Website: crate-barrel
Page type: newsletter-management
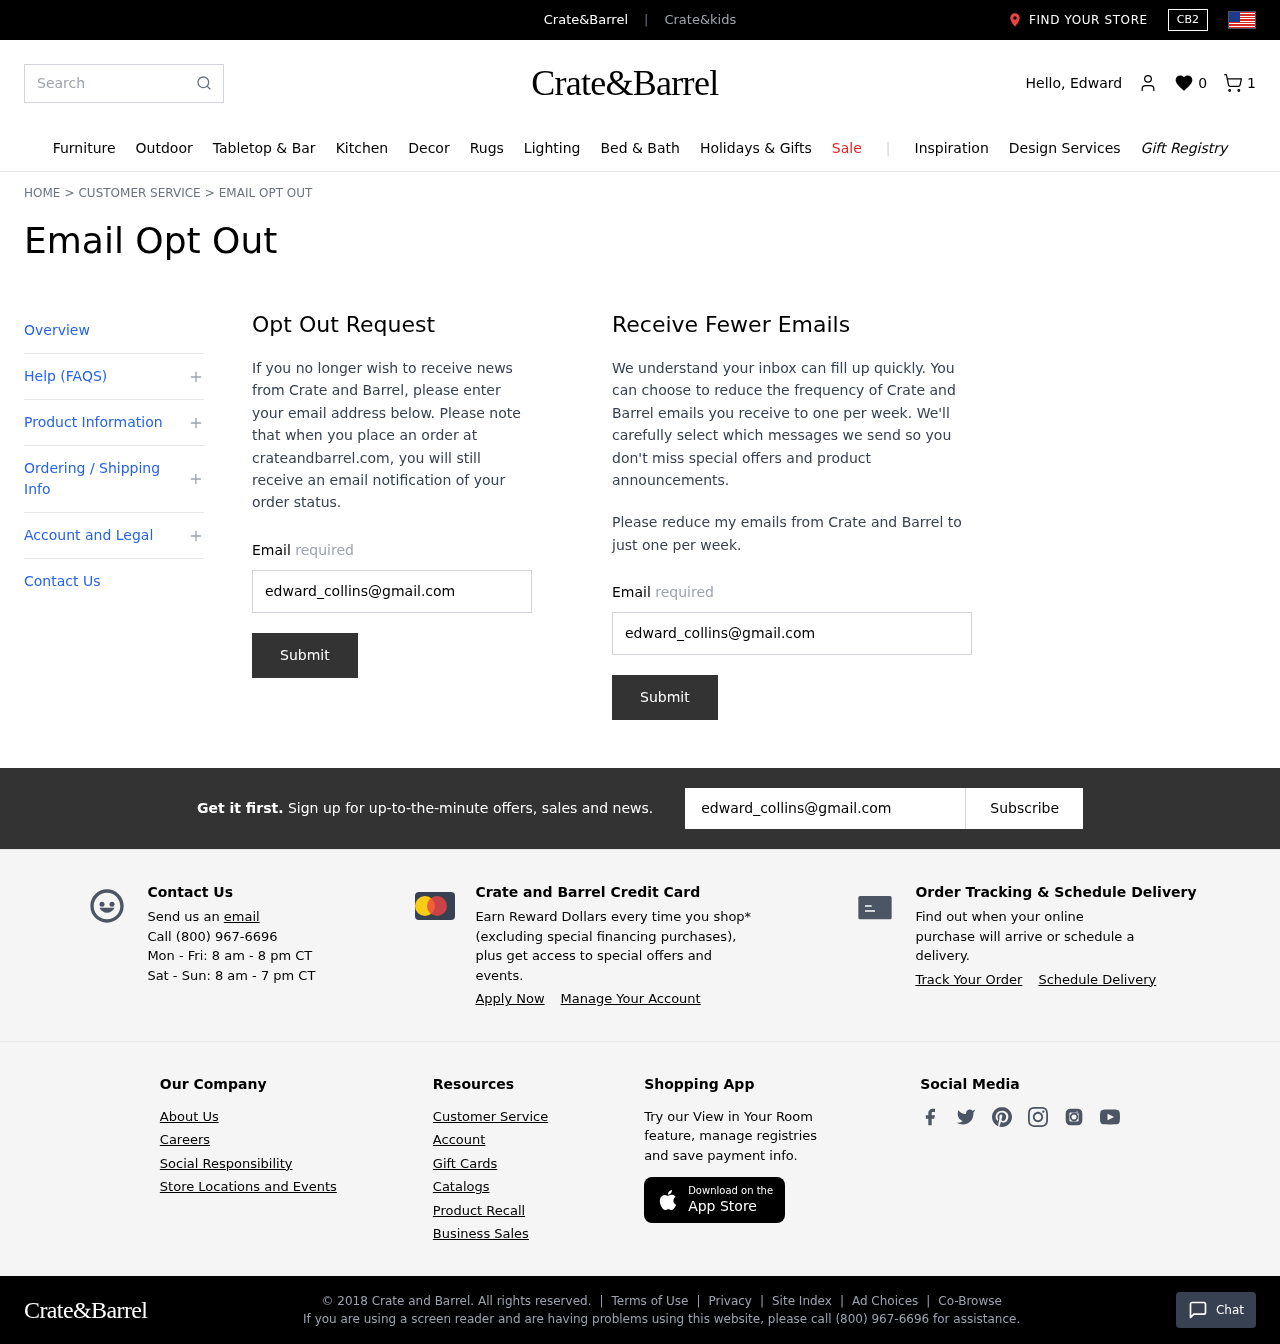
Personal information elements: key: PII_EMAIL
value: edward_collins@gmail.com
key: PII_EMAIL2
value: edward_collins@gmail.com
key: PII_EMAIL3
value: edward_collins@gmail.com
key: PII_FIRSTNAME
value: Edward
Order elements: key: ORDER_NUM_ITEMS
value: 1
Search elements: key: HEADER_SEARCH
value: Search
Other elements: key: WISHLIST_COUNT
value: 0